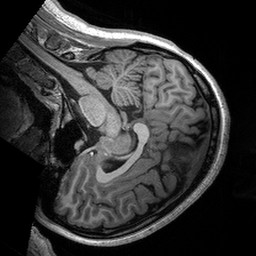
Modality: T1w
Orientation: sagittal
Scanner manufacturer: siemens
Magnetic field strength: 3 T
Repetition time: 2.53 s
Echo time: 0.00288 s